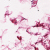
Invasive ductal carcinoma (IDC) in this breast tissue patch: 0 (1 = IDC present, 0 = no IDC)